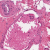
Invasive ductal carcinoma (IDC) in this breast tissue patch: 0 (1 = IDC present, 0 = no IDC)